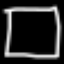
Label: square